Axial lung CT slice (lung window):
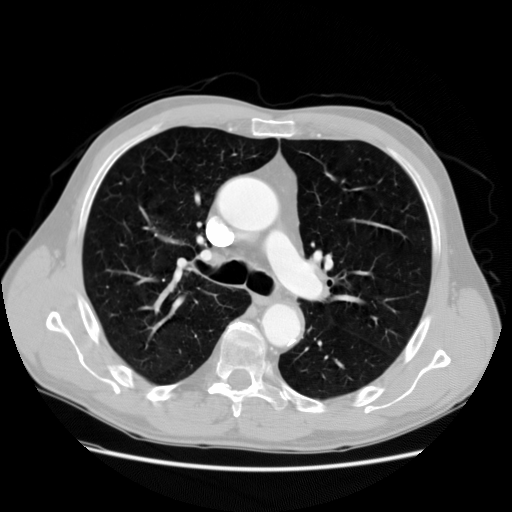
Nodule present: no